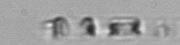
Label: Skeletonema